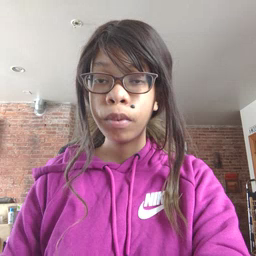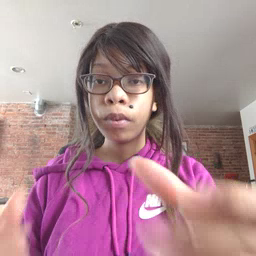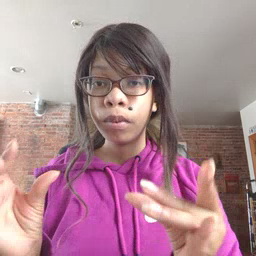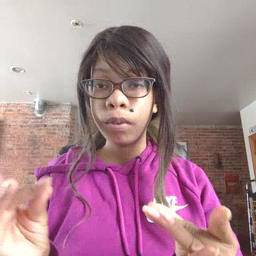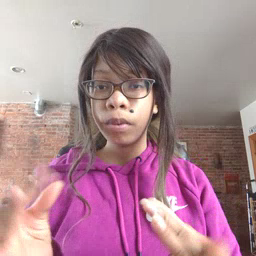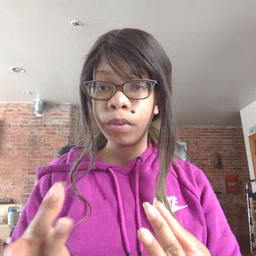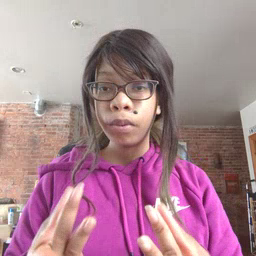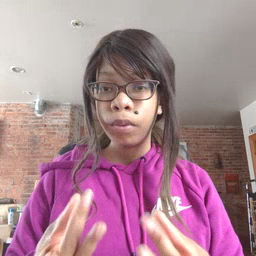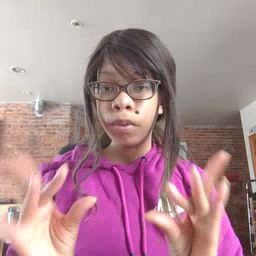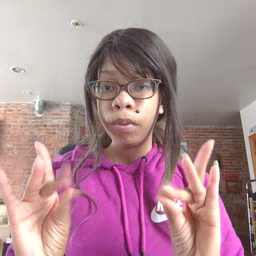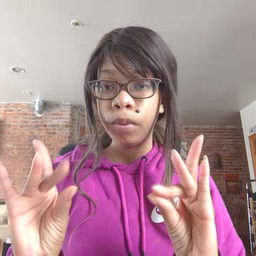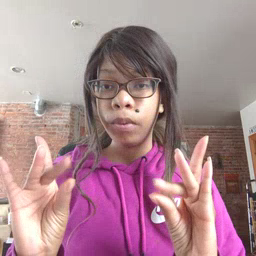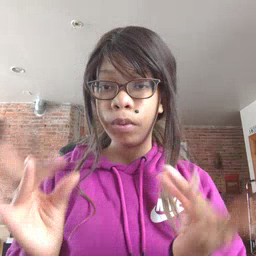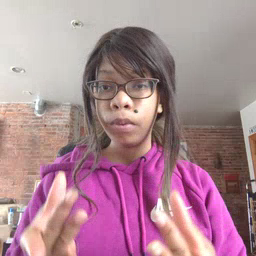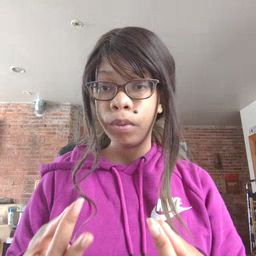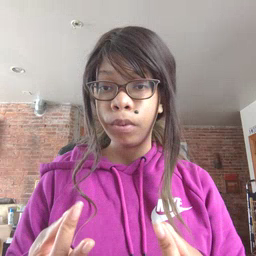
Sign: sticky